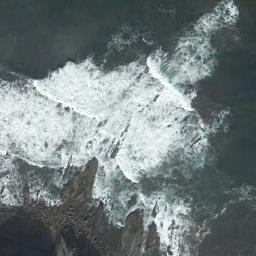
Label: beach